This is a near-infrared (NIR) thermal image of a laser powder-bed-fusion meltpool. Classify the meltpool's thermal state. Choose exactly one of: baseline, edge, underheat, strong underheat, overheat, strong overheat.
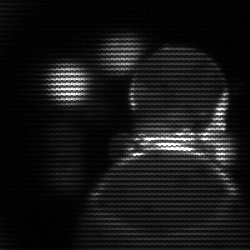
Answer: edge